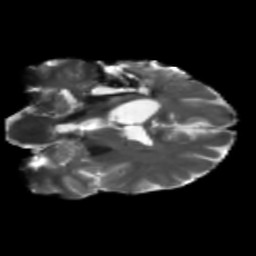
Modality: T2w
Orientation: coronal
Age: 42
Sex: male
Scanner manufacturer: siemens
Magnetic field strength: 3 T
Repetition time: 5.25 s
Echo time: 0.08 s